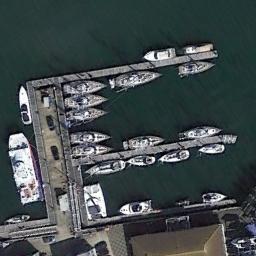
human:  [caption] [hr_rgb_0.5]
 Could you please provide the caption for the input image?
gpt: Neatly moored on the sea next to the harbor of the building .

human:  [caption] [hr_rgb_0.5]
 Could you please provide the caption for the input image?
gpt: The harbor has some neatly docked boats and the color of the waters is green .

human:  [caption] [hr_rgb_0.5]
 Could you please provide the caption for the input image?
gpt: Lots of ships are in the harbor .

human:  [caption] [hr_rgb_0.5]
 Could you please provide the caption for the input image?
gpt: There are different Numbers of ships on either side of the harbor .

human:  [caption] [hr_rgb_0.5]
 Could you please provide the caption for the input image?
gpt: There are some ships at the harbor .